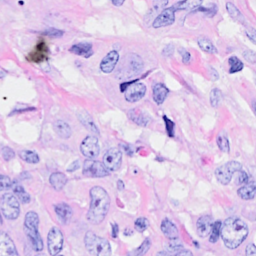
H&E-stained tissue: Breast